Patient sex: M
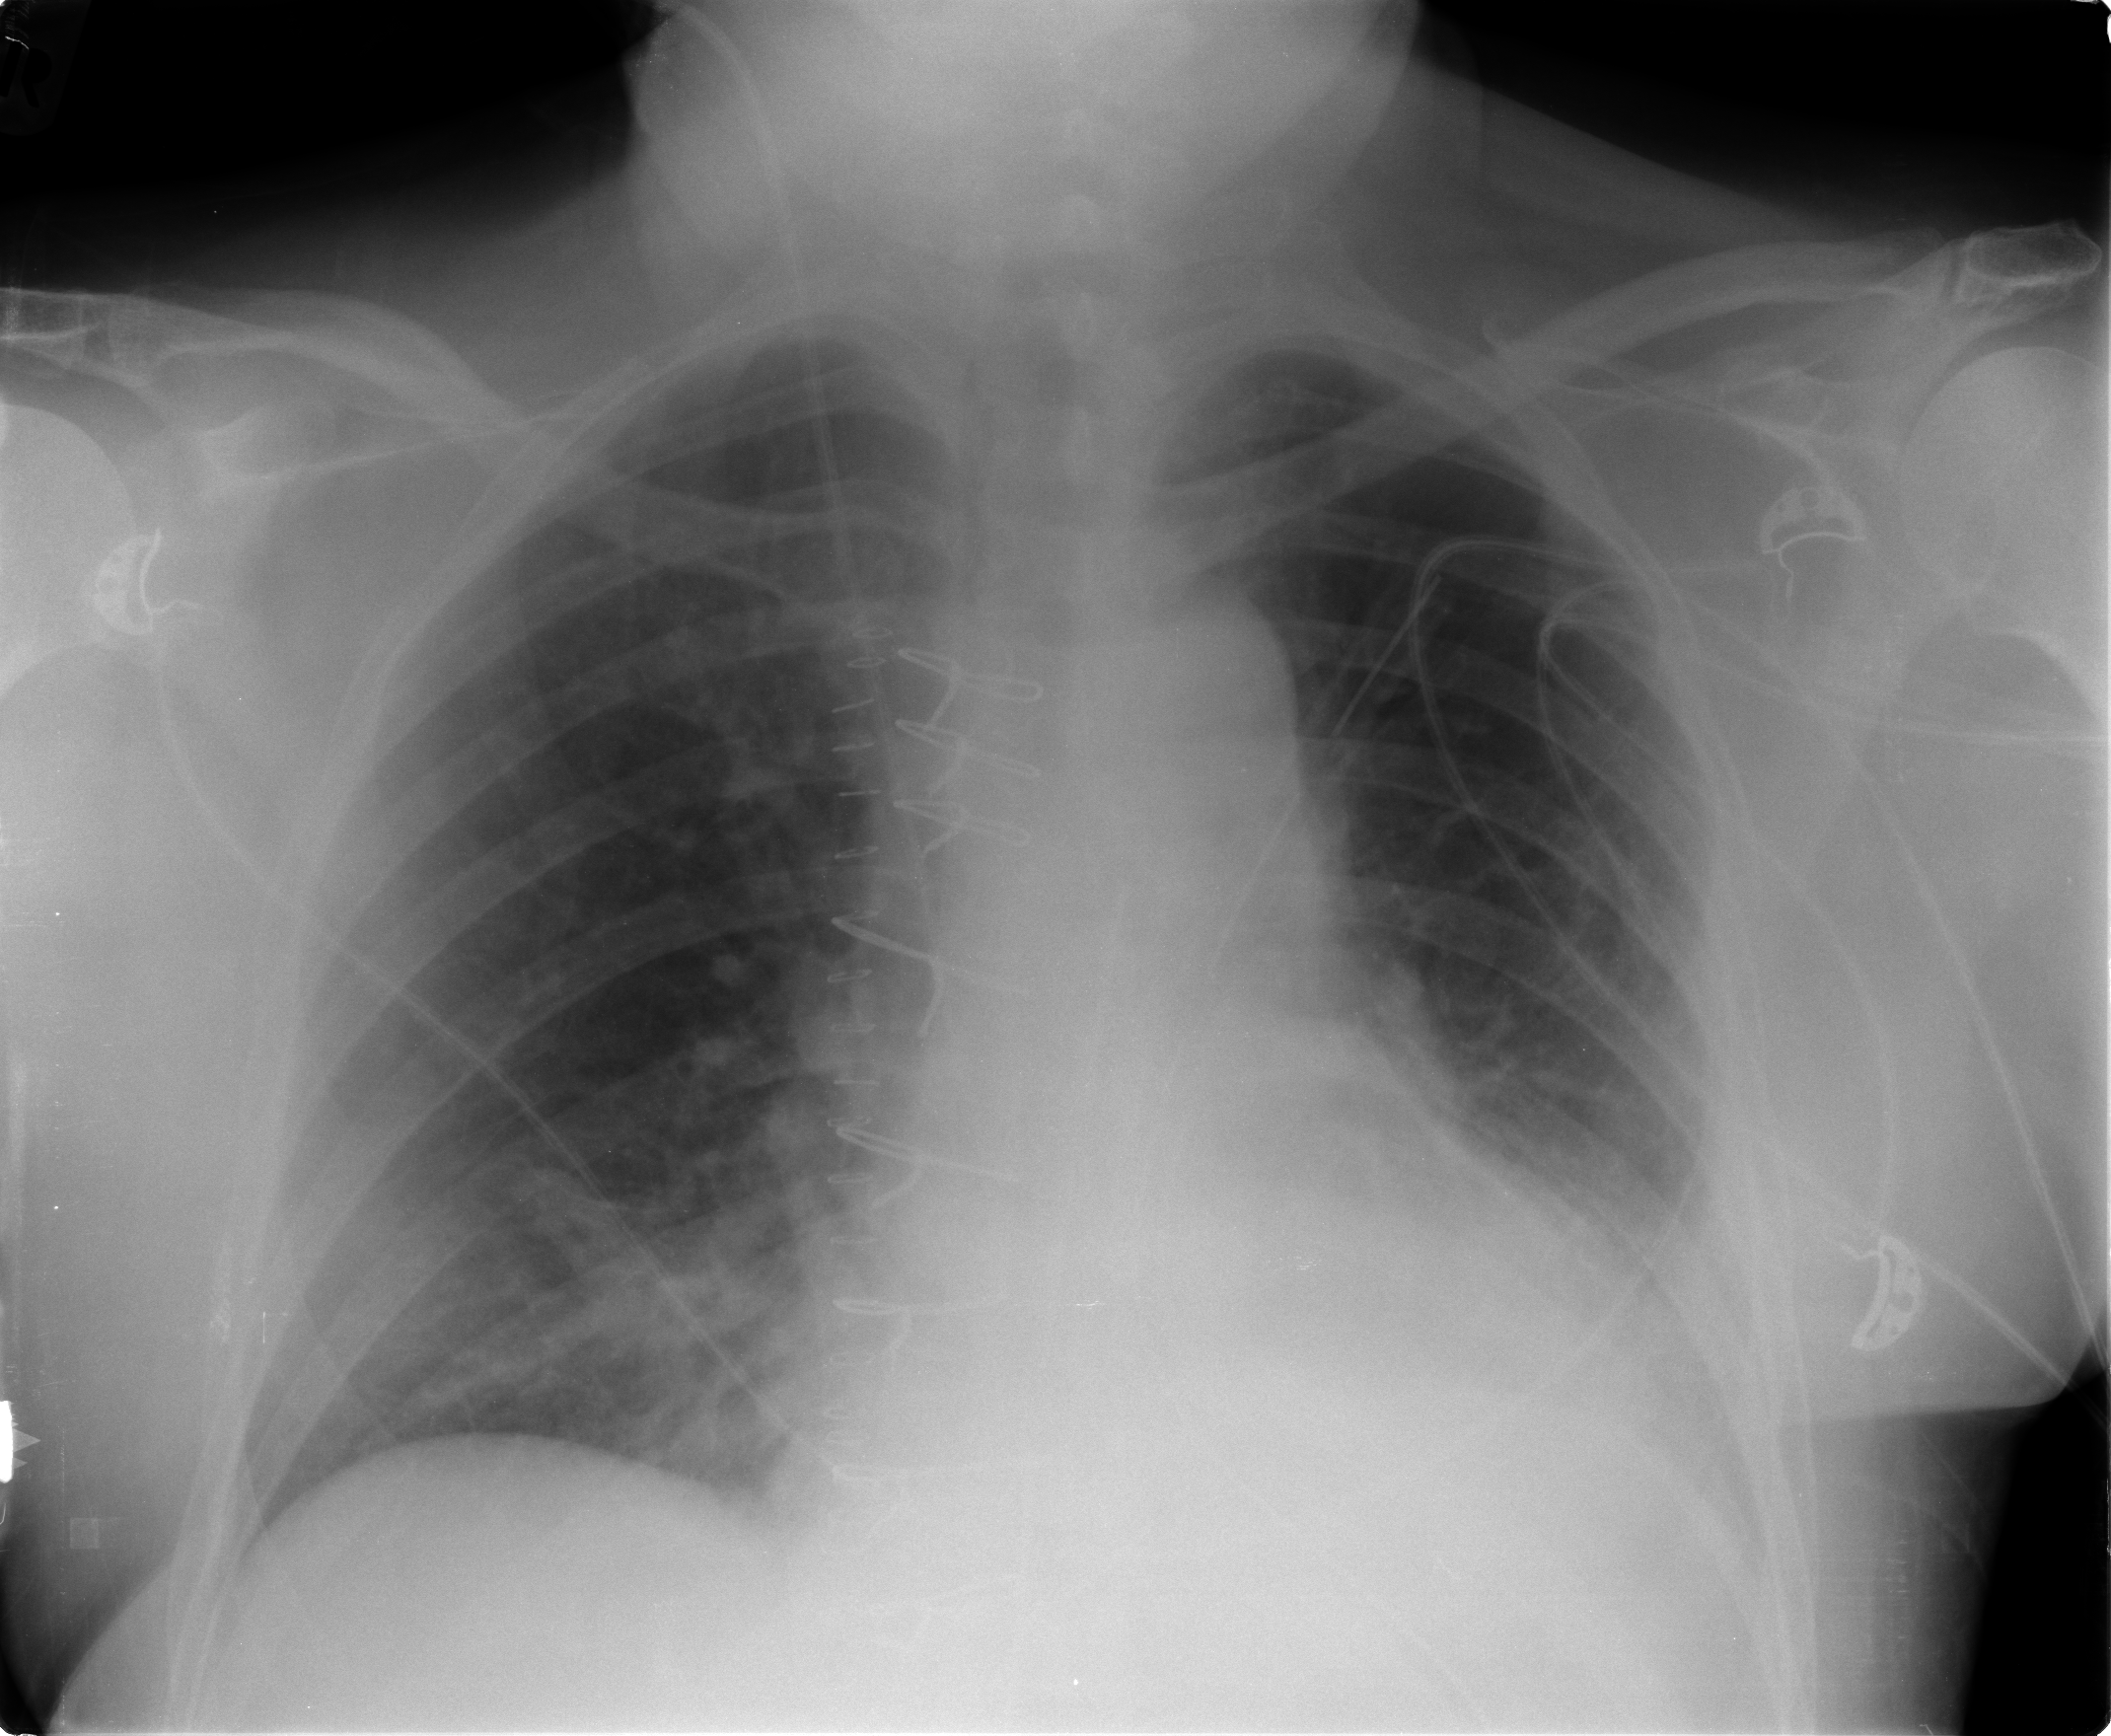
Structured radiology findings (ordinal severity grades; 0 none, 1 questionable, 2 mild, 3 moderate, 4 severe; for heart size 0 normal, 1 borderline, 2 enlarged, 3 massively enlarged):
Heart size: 2
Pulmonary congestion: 0
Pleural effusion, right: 0
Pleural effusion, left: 2
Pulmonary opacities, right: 0
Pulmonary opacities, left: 0
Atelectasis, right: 2
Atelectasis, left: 2